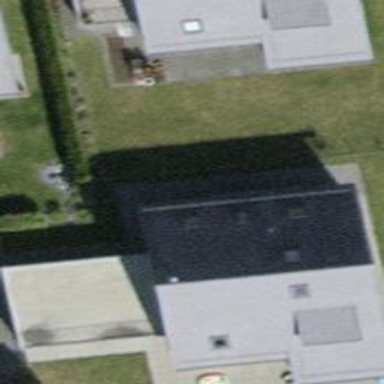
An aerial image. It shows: Detached building with gabled roof.